Field crop: tomato
Growth stage: 1
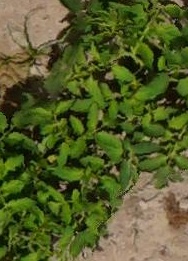
Species: tomato